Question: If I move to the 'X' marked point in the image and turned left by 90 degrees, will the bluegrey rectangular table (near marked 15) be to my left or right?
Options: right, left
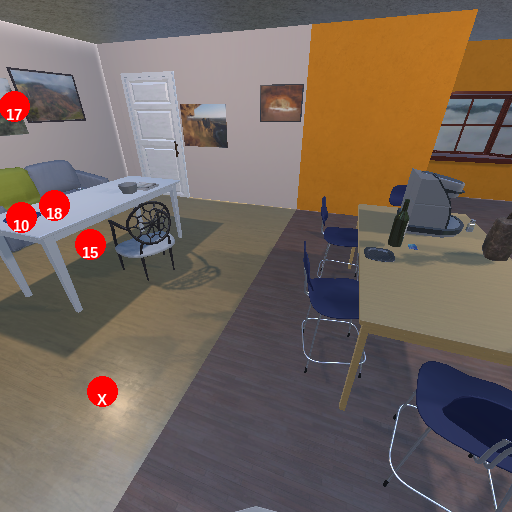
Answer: right